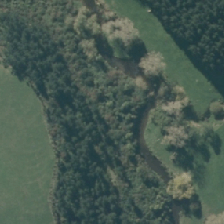
Land cover: grose_broom